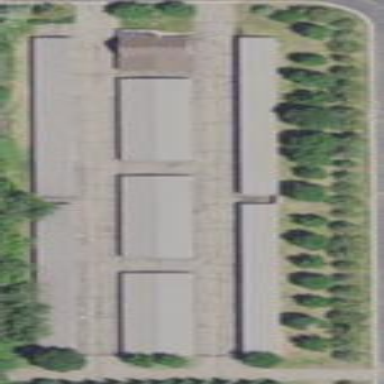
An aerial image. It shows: Self-storage facility in commercial area.